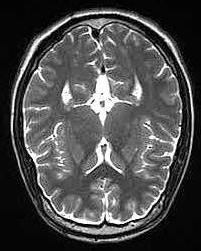
Label: notumor